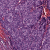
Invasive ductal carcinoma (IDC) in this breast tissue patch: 1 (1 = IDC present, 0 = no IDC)